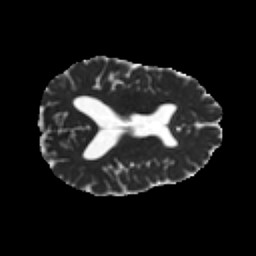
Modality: MD
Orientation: axial
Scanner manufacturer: ge
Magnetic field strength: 3 T
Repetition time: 8.8 s
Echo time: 0.0808 s